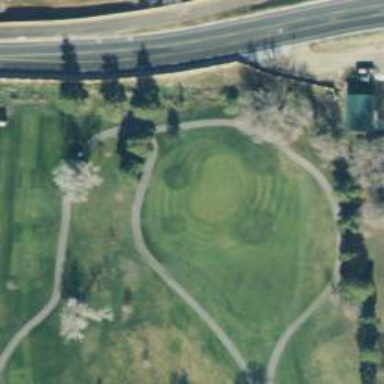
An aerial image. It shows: Golf cartpath that is also road path.